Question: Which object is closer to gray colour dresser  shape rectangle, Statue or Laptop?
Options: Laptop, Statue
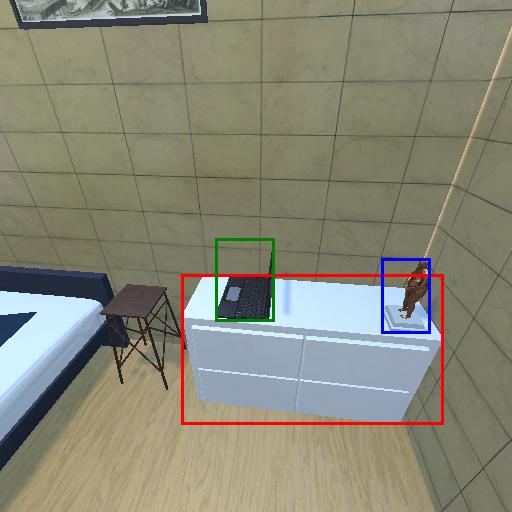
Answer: Laptop